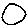
Label: circle